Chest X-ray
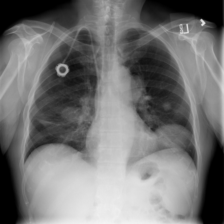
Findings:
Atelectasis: negative
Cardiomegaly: negative
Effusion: negative
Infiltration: negative
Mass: positive
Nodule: positive
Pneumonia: negative
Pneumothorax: negative
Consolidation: negative
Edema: negative
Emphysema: negative
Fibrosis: negative
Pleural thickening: negative
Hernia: negative